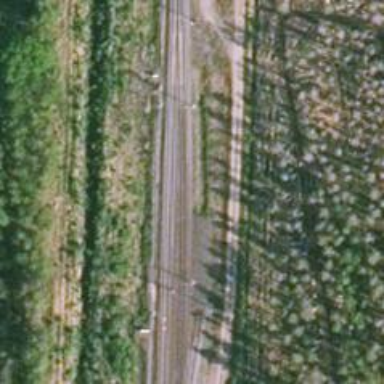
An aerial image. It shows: Railway track with electrified contact lines. This is siding track.